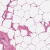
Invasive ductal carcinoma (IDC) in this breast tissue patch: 0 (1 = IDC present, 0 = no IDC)